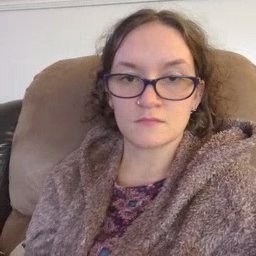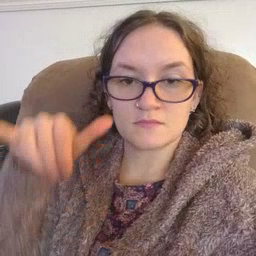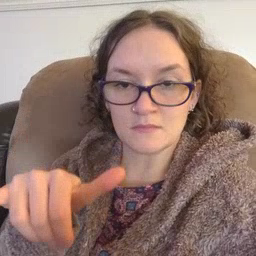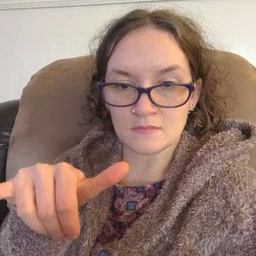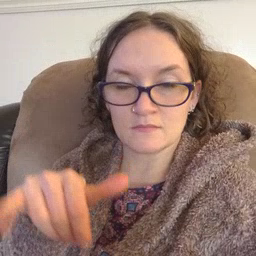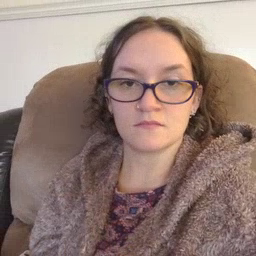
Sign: stay